Question: With some work i finally get my jQGrid work. I want it to have column filtering as in the <URL>.

My Grid is:
'''
$(function () {
$("#list").jqGrid({
url: '/Work/DynamicGridData/',
datatype: 'json',
mtype: 'GET',
colNames: ['Id', 'Job Title', 'Job Type','Job Priority','Rate','Creation Date','Deadline'],
colModel: [
{ name: 'Id', index: 'JobDescriptionID', align: 'left' },
{ name: 'Job Title', index: 'JobTitle',align: 'left' },
{ name: 'Job Type', index: 'JobType.JobTypeName', align: 'left'},
{ name: 'Job Priority', index: 'JobPriority.JobPriorityName', align: 'left' },
{ name: 'Rate', index: 'JobType.Rate', align: 'left' },
{ name: 'Creation Date', index: 'CreationDate', align: 'left'},
{ name: 'Deadline', index: 'JobDeadline', align: 'left'}],
pager: jQuery('#pager'),
rowNum: 10,
rowList: [5, 10, 20, 50],
sortname: 'JobDescriptionID',
sortorder: "desc",
viewrecords: true,
imgpath: '',
caption: 'My first grid'
});
});
'''
What are the things i need to do for column filtering as shown?
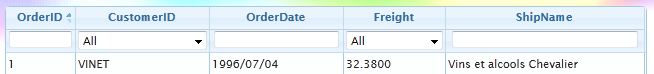
Answer: To add the toolbar search you need to first declare that the grid will have the toolbar by doing this:
'''
$("#list").jqGrid('filterToolbar', options);
'''
Options is an object containing different configuration settings, and you can see a list of available options <URL>.
The type of search filter that is displayed then depends on what you select as part of your column model. The options available are <URL>.
The demos you are linking to are for the Paid Wrapper version of the jqGrid, however your code appears to be the standard free version of the the grid which is what my answer is based on. If you want to see demos for the free version then this <URL> has plenty. The filter toolbar is demoed under:
'New in version 3.7 -> Tooolbar search'